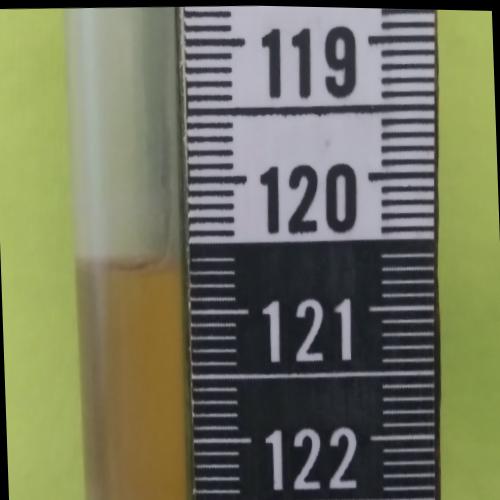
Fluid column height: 120.6 cm